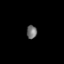
Tissue: lung
Cell type: Epithelial cells
Senescence score: 0.1458
Nuclear area (px): 134
Mean DAPI intensity: 113.425